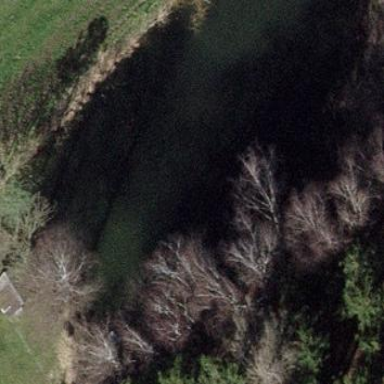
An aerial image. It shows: Peaceful pond surrounded by nature.